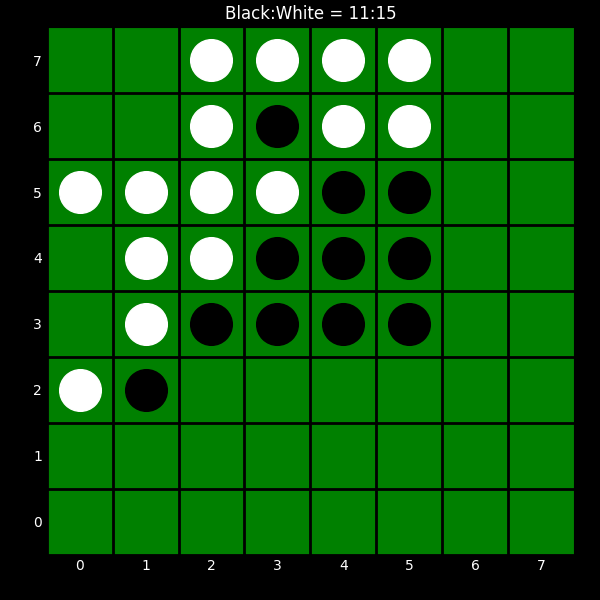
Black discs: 11
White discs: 15